Question: I am encoutering a strange issue with an iOS application that I'm currently working on, issue related to touches.
For exemplification, the layout of the app looks something like this (its quite basic, nothing fancy, just some buttons and a touch area):

A is the touch area (its a CONTAINER which has a View inside, view that displays an image , image that is affected by the way im touching the area).
B is a simple iOS button (the one you create by default with XCODE , with just a changed background color and size (width/height).
Now , the issue: it only happens some times, I could not yet figure out why and when, but I can reproduce it sometimes. Basically, when clicking B , touches on A (with a finger from the left hand) behave strange: i am receiving the touchesMoved event, but the touch position is the position of the touch on B, hence the movement of the image in A does not happen, and when it happens (after removing the right hand finger from B), the movement behaves as if the touch was at the B position.
Here is part of the code , the part that handles touches, in the ViewController attached to the A view. I have removed some of the code that I dont think its related to my issue, to keep things cleaner.
'''
-(void)touchesBegan:(nonnull NSSet<UITouch *> *)touches withEvent:(nullable UIEvent *)event{
NSLog(@"A View touched : %d", [touches count]);
UITouch *touch = [[event allTouches] anyObject];
CGPoint touchLocation = [touch locationInView: _theAView];
NSLog(@"Touch at %f %f", touchLocation.x, touchLocation.y);
initialTouchX = touchLocation.x;
initialTouchY = touchLocation.y;
}
-(void)touchesMoved:(nonnull NSSet<UITouch *> *)touches withEvent:(nullable UIEvent *)event{
/*
some code was here handling time, to only handle moving every X milliseconds
*/
UITouch *touch = [[event allTouches] anyObject];
CGPoint touchLocation = [touch locationInView:theAView];
/*
code handling the display of the image , removed
*/
initialTouchX = touchLocation.x;
initialTouchY = touchLocation.y;
}
- (void)touchesEnded:(NSSet *)touches withEvent:(UIEvent *)event {
}
- (void)touchesCancelled:(NSSet *)touches withEvent:(UIEvent *)event {
}
'''
As for the code of the B button, its just a basic IBAction, which calls a function with a parameter:
'''
- (IBAction)btnDown:(id)sender {
//call some function here
}
'''
Two things to note:
1) in the code above, "theAView" reffers to the view in the A area.
2) the 1st part of code (the one with the touches) resides in a different ViewController; the 2nd part of the code, for the button, resides in the default ViewController file that XCODE creates when creating a project.
I also tried enabling multitouch on both the A view and the B button, but the problem is still there.
Any help is appreciated.
Thanks in advance.
EDIT: One case when i can reproduce the behaviour almost every time , is when I touch both A and B almost at the same time, B first then A. Thought to add this to the question maybe can be of some help.
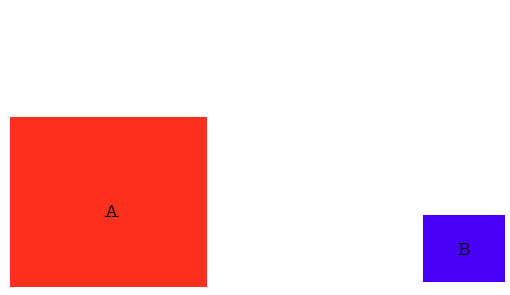
Answer: > i am receiving the touchesMoved event, but the touch position is the position of the touch on B
The problem is that, in your touch handling for view A, you are examining the wrong touches. This line is wrong, every time it occurs:
'''
UITouch *touch = [[event allTouches] anyObject];
'''
'[[event allTouches] anyObject]' includes touches to views. Hence, the touch position is the position of the touch on view B because this the touch on view B.
Instead, examine '[touches anyObject]'; those are the touches directed to view (view A).